Question: I am using jqGrid 4.5.4 for ASP.NET MVC application in which I have an issue with column separator.
First grid is the one I am using, when I am trying to expand the column using column separator at pkd column I see the separator line is showing away (in between create date column)as seen in image.
I am having this behavior across all the columns (Column Separator line displays away) through out the jqGrid
Second grid is from the demo in which I clicked on CustomerID and I see the column separator exactly at the end of CustomerID column

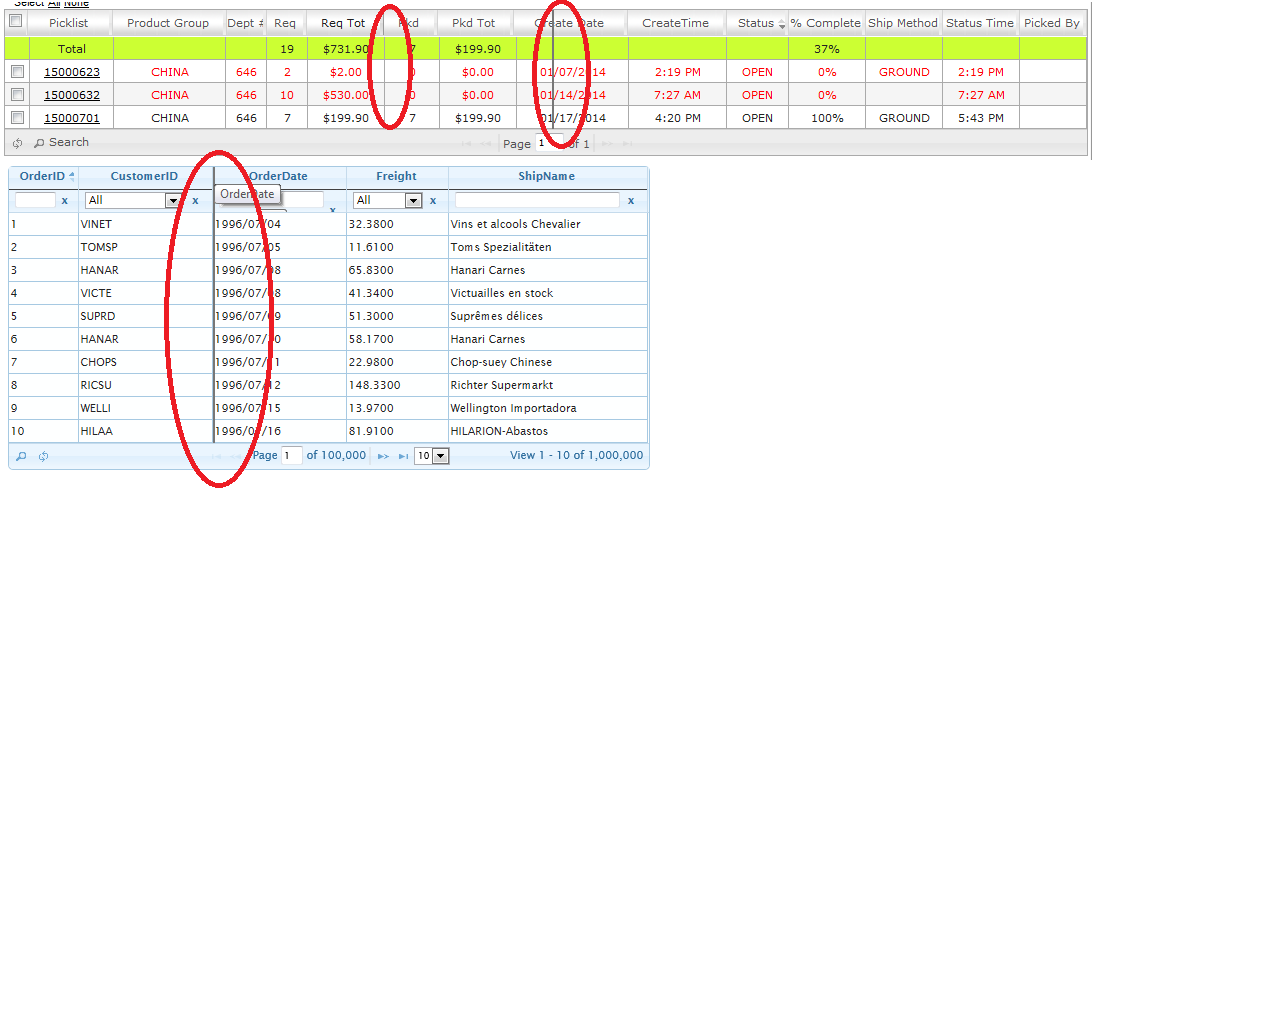
Answer: gamarjoba (Gamarjoba)! The version jqGrid 4.1.2 is a real retro version. If you need to use the old version I would suggest you to modify 'jquery.jqGrid.src.js' code. There are bug in the code of 'dragStart' function (see <URL>
'''
dragStart: function(i,x,y) {
var gridLeftPos = $(this.bDiv).offset().left;
this.resizing = { idx: i, startX: x.clientX, sOL : x.clientX - gridLeftPos };
this.hDiv.style.cursor = "col-resize";
this.curGbox = $("#rs_m"+$.jgrid.jqID(p.id),"#gbox_"+$.jgrid.jqID(p.id));
this.curGbox.css({display:"block",left:x.clientX-gridLeftPos,top:y[1],height:y[2]});
$(ts).triggerHandler("jqGridResizeStart", [x, i]);
if($.isFunction(p.resizeStart)) { p.resizeStart.call(ts,x,i); }
document.onselectstart=function(){return false;};
},
'''
I hope it will fix the problem which you have. Probably you will need make some other dependent changes (see <URL>.